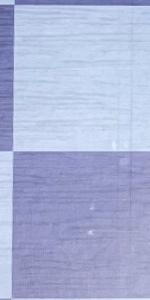
Label: Empty